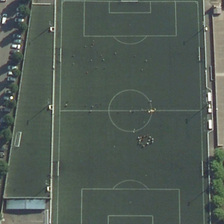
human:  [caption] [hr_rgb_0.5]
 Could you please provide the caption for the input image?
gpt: there is a line of trees between the football field with people on it and a parking lot with two lines of parked cars .

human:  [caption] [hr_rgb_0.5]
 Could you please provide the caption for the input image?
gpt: there is a line of trees between the football field with people on it and a parking lot with two lines of parked cars .

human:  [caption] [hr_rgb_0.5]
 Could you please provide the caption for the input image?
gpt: guys are playing on this soccer field with two rows of cars parking outside the playground .

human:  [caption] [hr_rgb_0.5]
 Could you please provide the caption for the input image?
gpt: the football field next to a road with cars stopping in it .

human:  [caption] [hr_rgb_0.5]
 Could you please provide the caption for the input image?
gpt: some people are in a football field near a road with cars and trees .